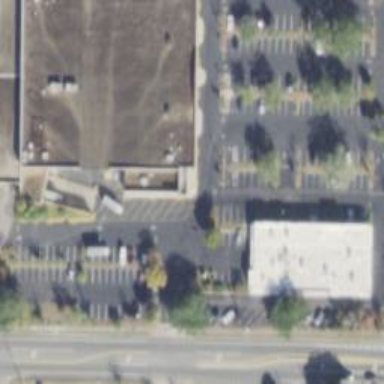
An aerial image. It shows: Parking space.